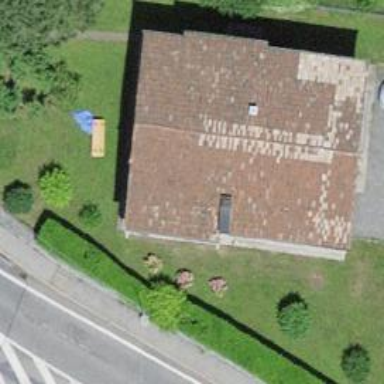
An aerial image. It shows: Detached building.